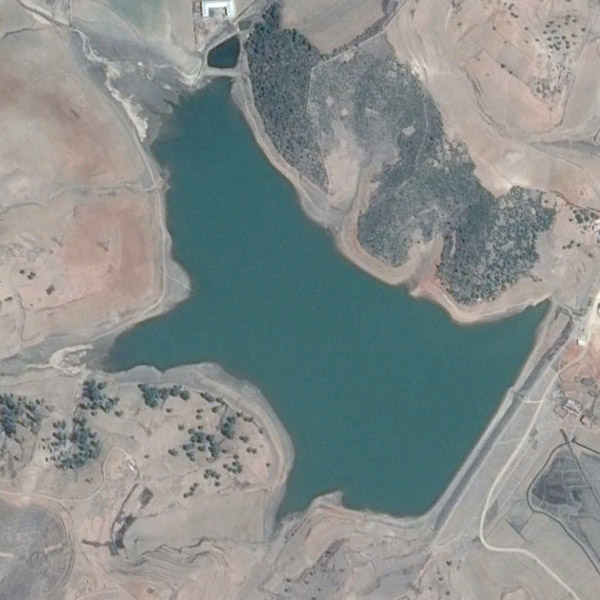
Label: Pond